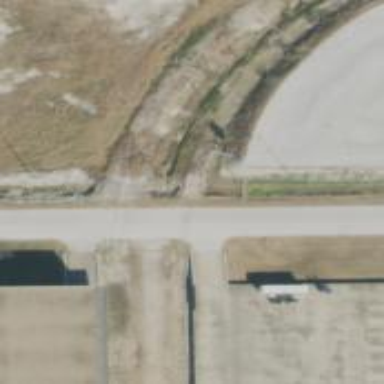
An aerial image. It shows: Abandoned railway spur.